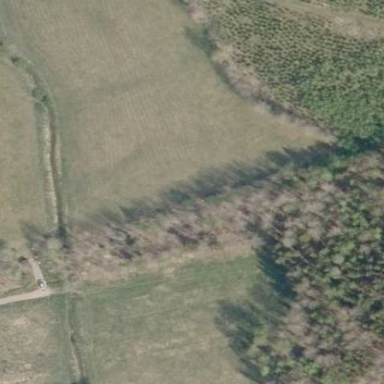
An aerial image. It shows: Mixed forest with various types of leaves.